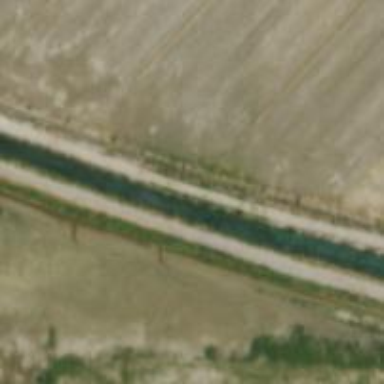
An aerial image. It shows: Canal.